Question: I'm sorry for simple question. I need determinate jquery in my project, actually when I used to insert direct link to '<script>'. It works:
'''
<script src="http://code.jquery.com/jquery-1.11.1.min.js" type="text/javascript">
'''
But when I use relative path it doesn't work.
'''
<script src="js/jquery-1.11.1.js" type="text/javascript" >
'''
this is my directory:

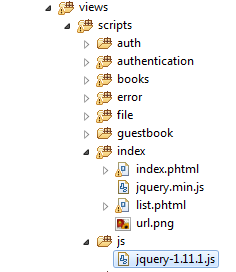
Answer: Your and are in .
Main file in 'scripts/' folder and jquery file in 'js/' folder.
Just change path to:
'''
../js/jquery-1.11.1.js
'''
'../' directory means 'scripts/' folder.
So your code will be:
'''
<script src="../js/jquery-1.11.1.js" type="text/javascript" >
'''
Remember, file names in folders and in your code must be the same.
Hope it'll help :)